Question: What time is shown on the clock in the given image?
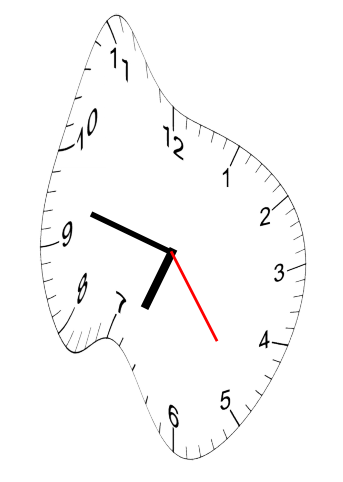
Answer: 06:47:24